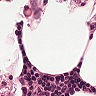
Metastatic tissue present: no